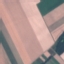
Label: AnnualCrop